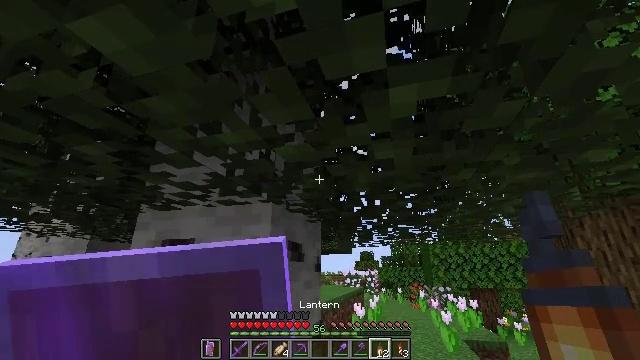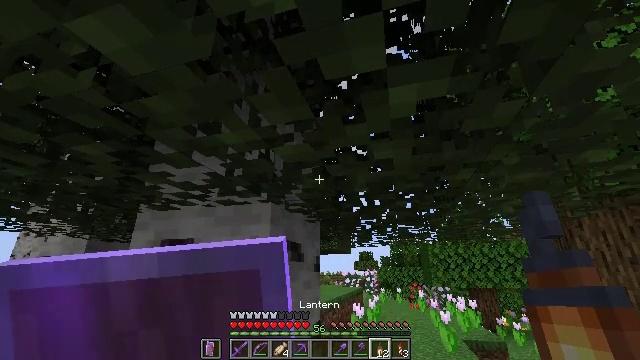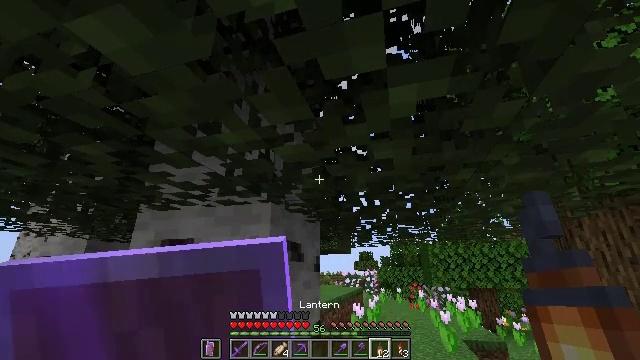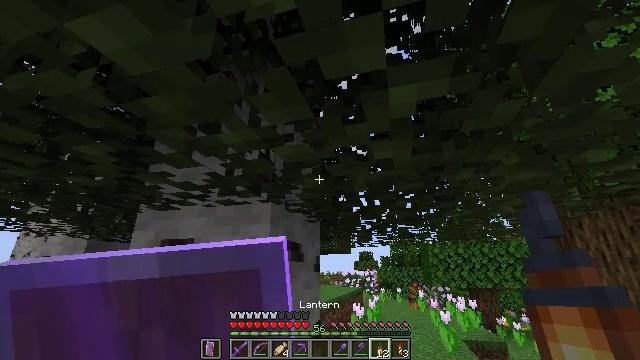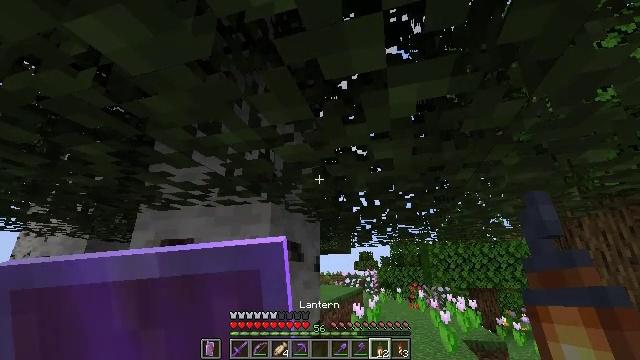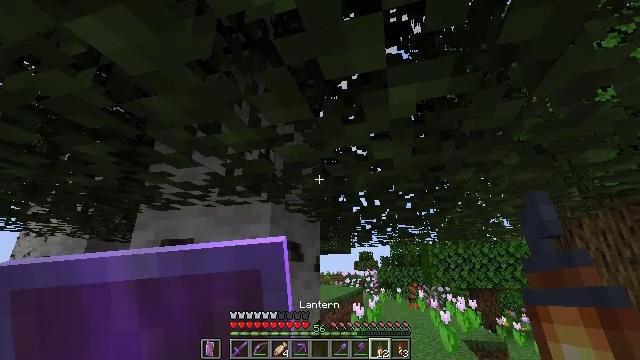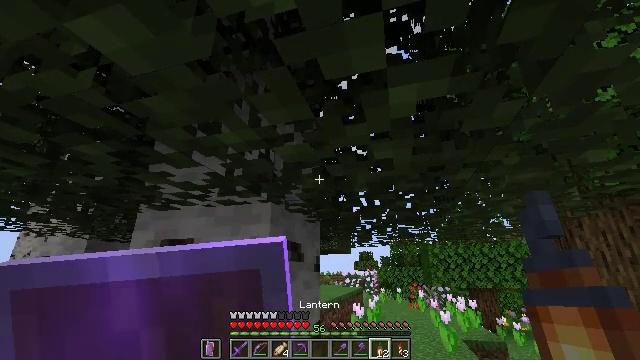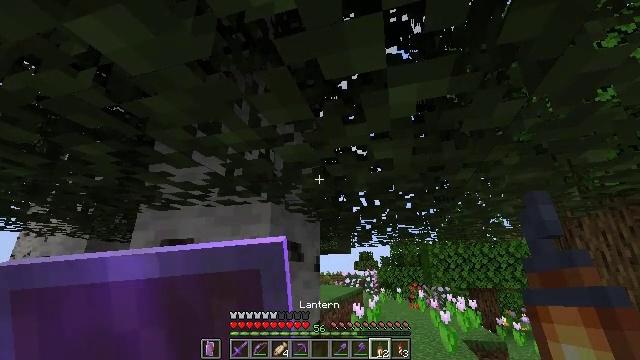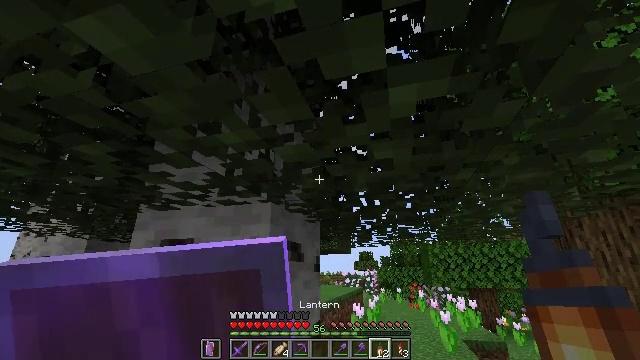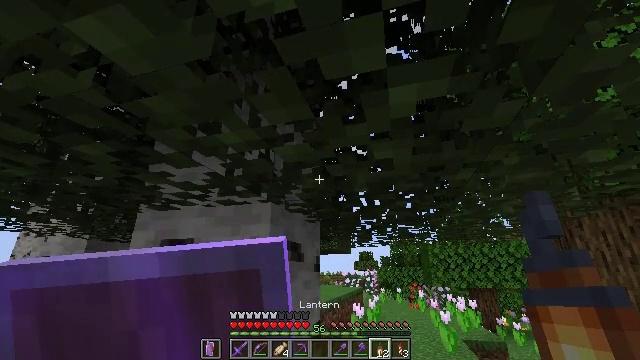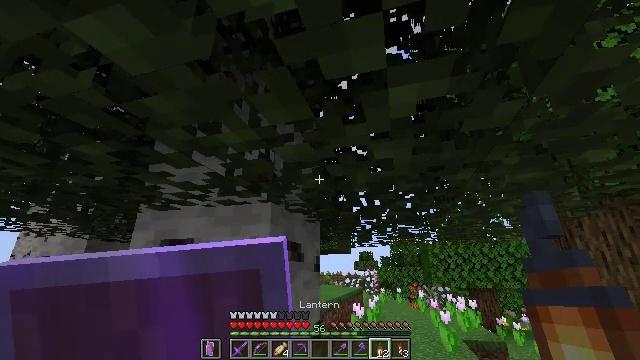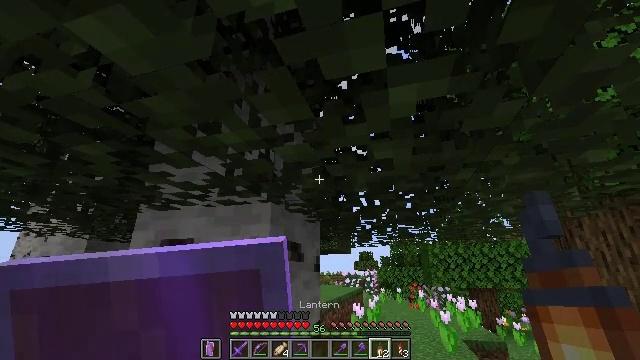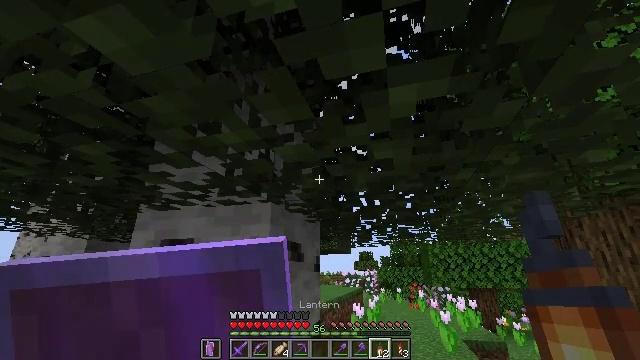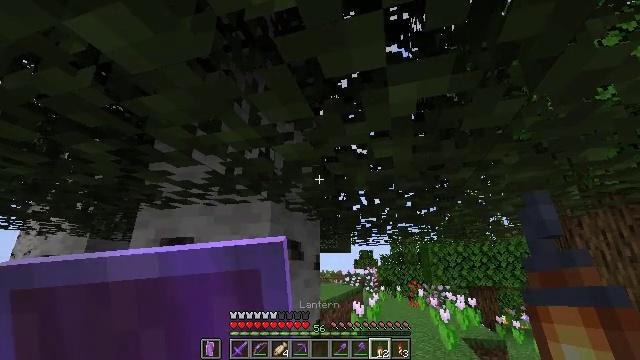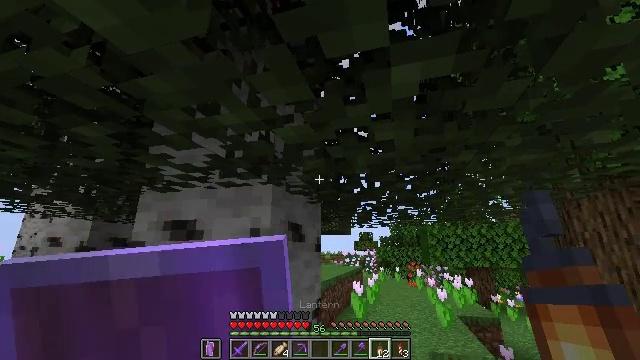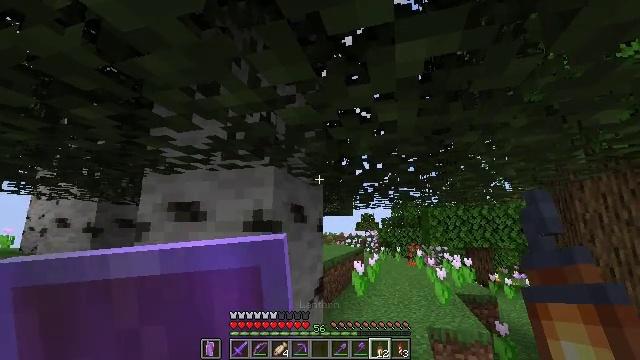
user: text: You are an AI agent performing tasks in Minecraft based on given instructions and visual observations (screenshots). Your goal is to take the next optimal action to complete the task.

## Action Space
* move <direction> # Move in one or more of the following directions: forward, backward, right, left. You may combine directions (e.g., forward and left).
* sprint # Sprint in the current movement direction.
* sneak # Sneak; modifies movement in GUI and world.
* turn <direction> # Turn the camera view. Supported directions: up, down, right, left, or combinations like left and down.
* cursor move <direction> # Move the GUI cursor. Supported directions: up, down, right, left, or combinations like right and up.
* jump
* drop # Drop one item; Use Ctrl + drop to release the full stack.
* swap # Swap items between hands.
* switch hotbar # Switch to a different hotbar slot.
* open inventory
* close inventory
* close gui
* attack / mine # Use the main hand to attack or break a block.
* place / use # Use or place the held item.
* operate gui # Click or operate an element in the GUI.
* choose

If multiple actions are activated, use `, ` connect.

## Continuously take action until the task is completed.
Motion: motion action
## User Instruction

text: Cut down the tree and harvest oak logs.
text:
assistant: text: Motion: no_op
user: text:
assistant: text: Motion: no_op
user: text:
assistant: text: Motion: use / place
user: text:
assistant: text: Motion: use / place
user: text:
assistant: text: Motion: use / place
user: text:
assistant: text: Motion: no_op
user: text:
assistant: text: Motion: no_op
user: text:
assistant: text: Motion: no_op
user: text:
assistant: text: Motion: no_op
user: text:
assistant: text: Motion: no_op
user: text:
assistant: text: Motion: no_op
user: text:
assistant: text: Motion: no_op
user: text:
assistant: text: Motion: no_op
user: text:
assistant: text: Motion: turn down
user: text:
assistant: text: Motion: turn down
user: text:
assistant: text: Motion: turn down
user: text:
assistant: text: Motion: turn down
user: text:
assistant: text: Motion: turn down
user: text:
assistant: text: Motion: turn down
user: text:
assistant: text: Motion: no_op
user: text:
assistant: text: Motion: no_op
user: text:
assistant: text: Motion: no_op
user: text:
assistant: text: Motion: no_op
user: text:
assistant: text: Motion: turn right and down
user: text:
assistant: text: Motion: move forward, turn right and down
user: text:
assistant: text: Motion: move forward, turn right and down
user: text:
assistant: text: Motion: move forward, turn right and down
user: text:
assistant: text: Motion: move forward, turn right and down
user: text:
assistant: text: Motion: move forward, turn right and down
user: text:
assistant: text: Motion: move forward, turn right